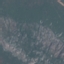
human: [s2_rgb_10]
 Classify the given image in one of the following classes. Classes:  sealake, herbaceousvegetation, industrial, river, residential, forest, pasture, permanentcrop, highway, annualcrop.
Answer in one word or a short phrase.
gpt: HerbaceousVegetation